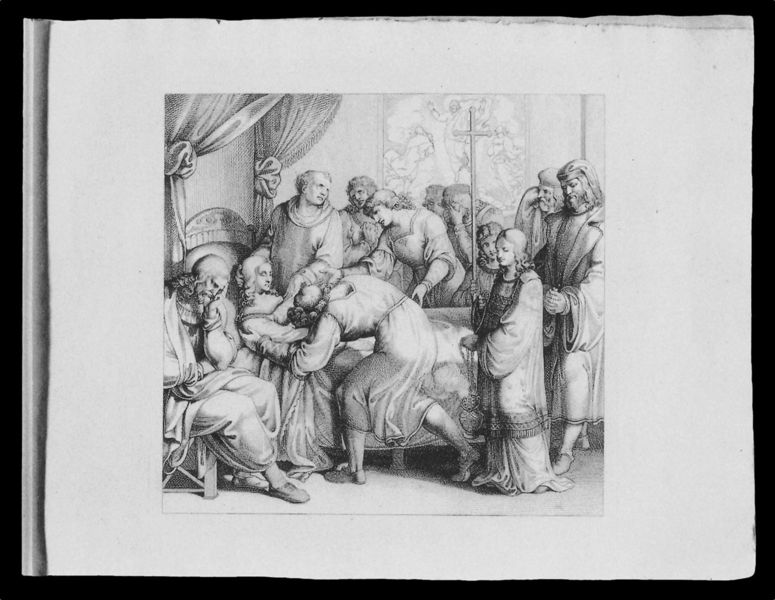
Titel: “Raphaels Tod” (Tafel 12 aus “Leben Raphael Sanzio’s von Urbino in zwölf Bildern”)
Künstler: Franz Riepenhausen
Schlagwörter: gemälde, mann, menschen, hintergrund, männer, zeichnung, ausblick, bibel, knoten, tod, tot, trauer, bild, vorhang, wache, engel, könig, bett, gestell, kreuz, stich, kupfer, bleistift, untersuchung, christus, jesus, sterben, totenbett, leid, messe, baldachin, heiliger, königin, jünger, maria, kranke, christi, marientod, jümger, tod marias